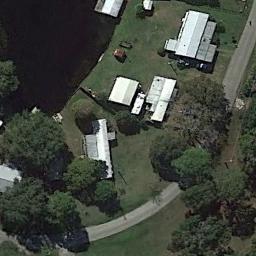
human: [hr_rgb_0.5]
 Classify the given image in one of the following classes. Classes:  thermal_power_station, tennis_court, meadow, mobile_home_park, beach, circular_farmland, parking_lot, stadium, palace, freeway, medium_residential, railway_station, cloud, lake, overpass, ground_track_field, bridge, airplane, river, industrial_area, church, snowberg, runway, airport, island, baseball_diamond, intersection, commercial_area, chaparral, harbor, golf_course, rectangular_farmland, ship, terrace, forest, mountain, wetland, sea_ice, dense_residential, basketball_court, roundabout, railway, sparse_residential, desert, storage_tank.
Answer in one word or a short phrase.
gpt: medium_residential